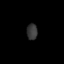
Tissue: lung
Cell type: Others
Senescence score: 0.2165
Nuclear area (px): 171
Mean DAPI intensity: 54.082